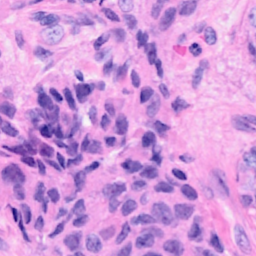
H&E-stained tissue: Breast